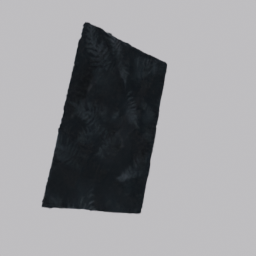
Label: decoration